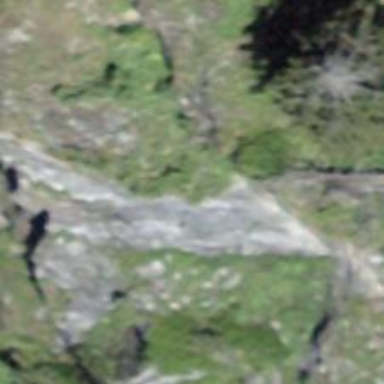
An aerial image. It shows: Cliff in nature.